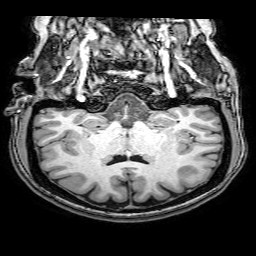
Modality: T1w
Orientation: sagittal
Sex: female
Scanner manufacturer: philips
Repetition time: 0.008093 s
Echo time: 0.0037 s